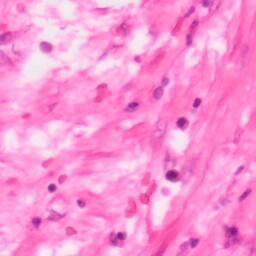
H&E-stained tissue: Colon